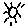
Label: sun